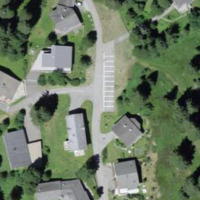
EUNIS habitat code: 54
Species observed at this site:
Prunella vulgaris